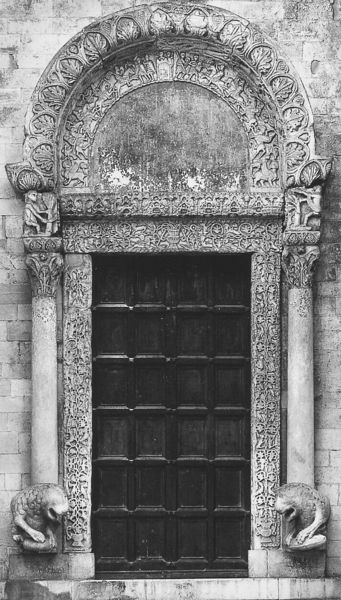
Titel: Porta dei Leoni (Nordportal)
Standort: Bari, S. Nicola (EU - I - Apulien)
Schlagwörter: blätter, vogel, weiß, menschen, grau, holz, schwarz, säule, säulen, tür, gebäude, tier, tiere, ornament, alt, wand, architektur, stein, steine, kirche, figur, blatt, gotik, ranken, skulptur, bogen, zwei, giebel, mauer, rundbogen, treppe, detail, symmetrie, dekor, floral, stufe, tor, foto, eingang, fugen, torbogen, schwarzweiß, kapitell, fries, portal, pforte, löwen, mittelalter, blattwerk, romanik, kasetten, kassetten, löwe, kassettentür, träger, waben, tierfigur, kapitel, sizilien, affen, holztür, romanisch, rundbogenfries, teir, tiermotive, kirchentür, paneele, verwittert, gefache, steinfries, panelle, portalplastik, löen, fotogfarie